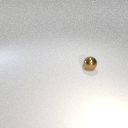
small brown metal sphere